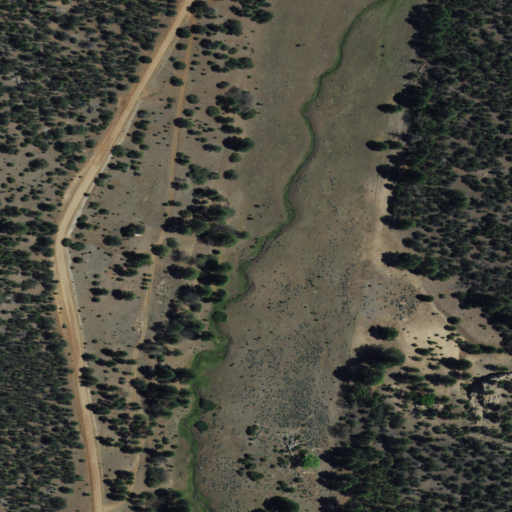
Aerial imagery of valley in New Mexico named Vereda Canyon containing evergreen forest and shrub